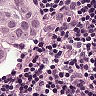
Metastatic tissue present: yes